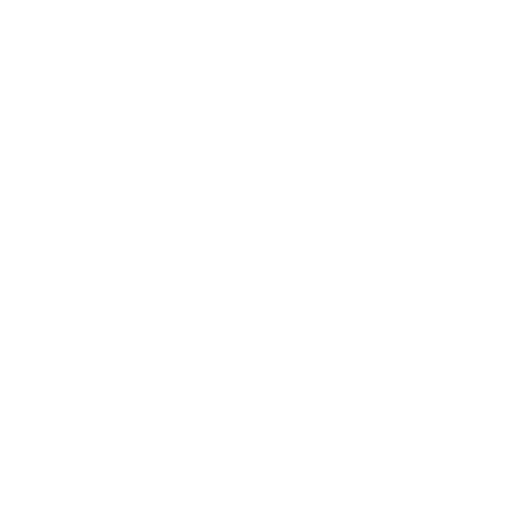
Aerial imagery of island in Alaska named Klinau Island containing only unknown